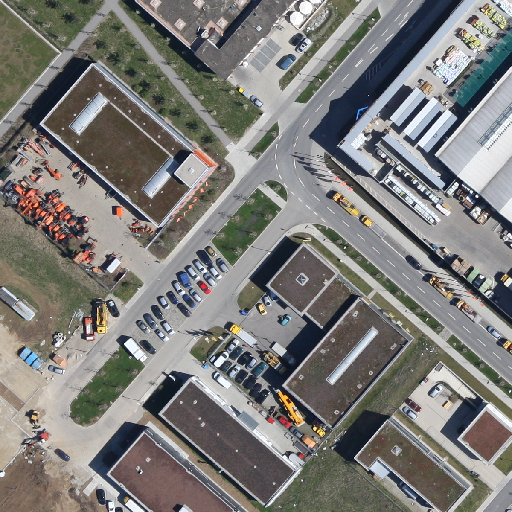
Referring expression: truck